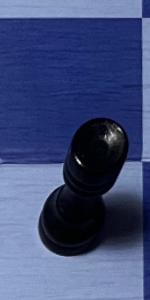
Label: Rook_Black